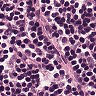
Metastatic tissue present: no